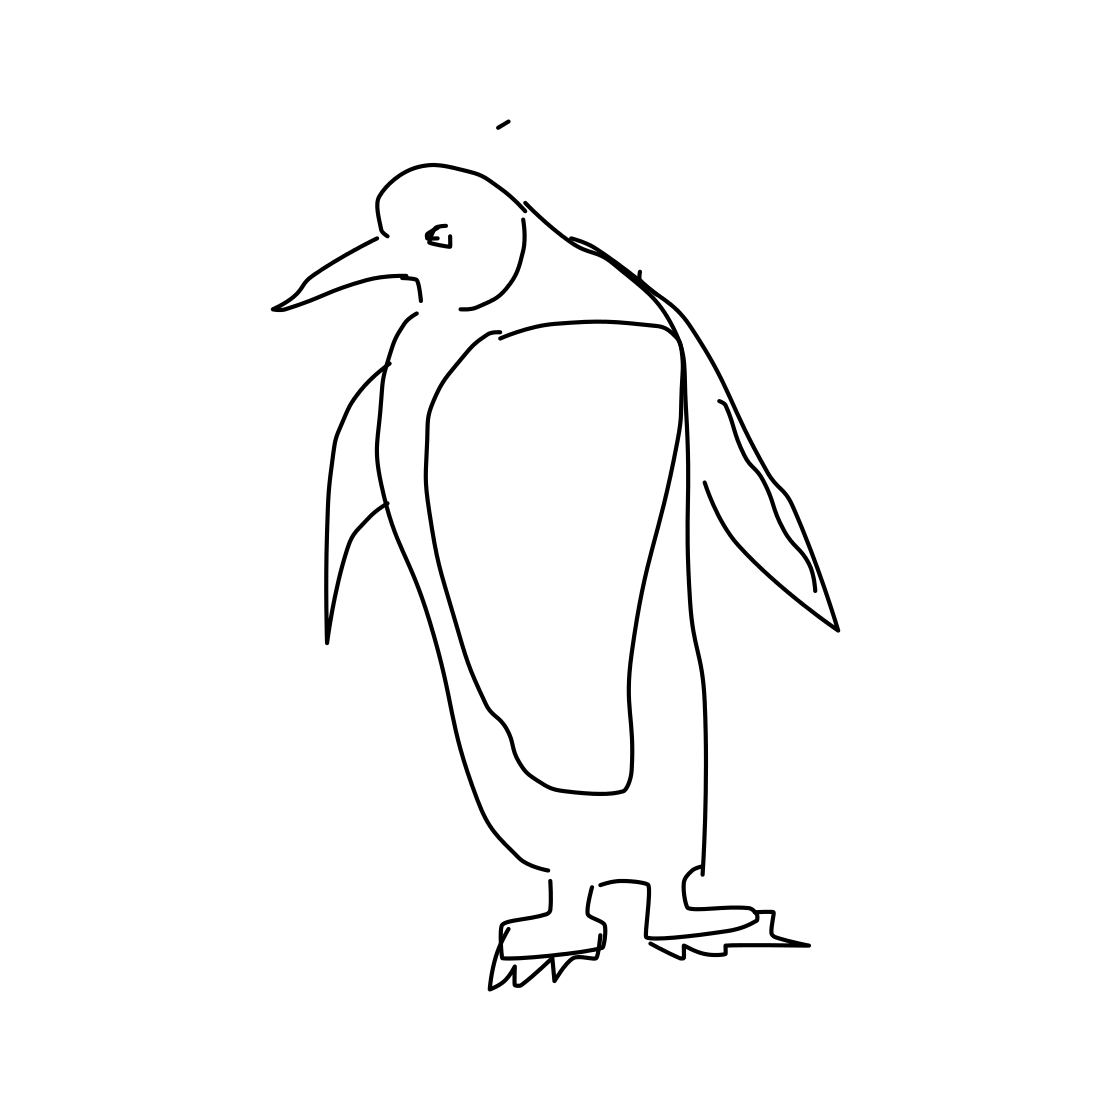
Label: penguin